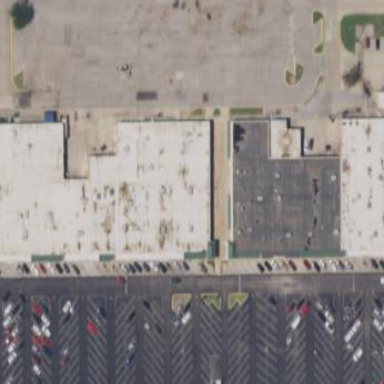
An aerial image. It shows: Mall building with flat roof.